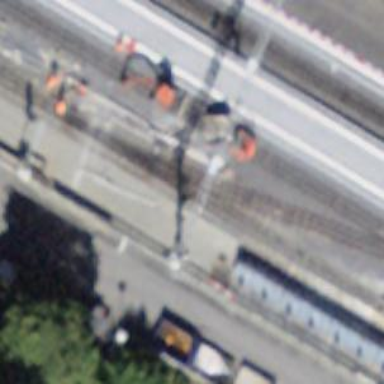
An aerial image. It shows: Narrow-gauge railway siding with electrified contact lines.